Interaction volume radius: 5 \u00c5
Interaction volume height: 20 \u00c5
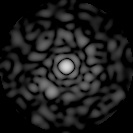
Disorder parameter: 0.8334